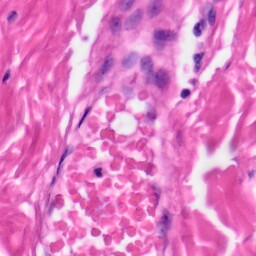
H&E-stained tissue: Skin